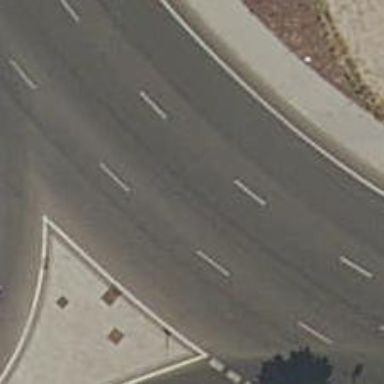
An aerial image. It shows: Tertiary road with asphalt surface leading to roundabout.